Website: apple
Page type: address-validator
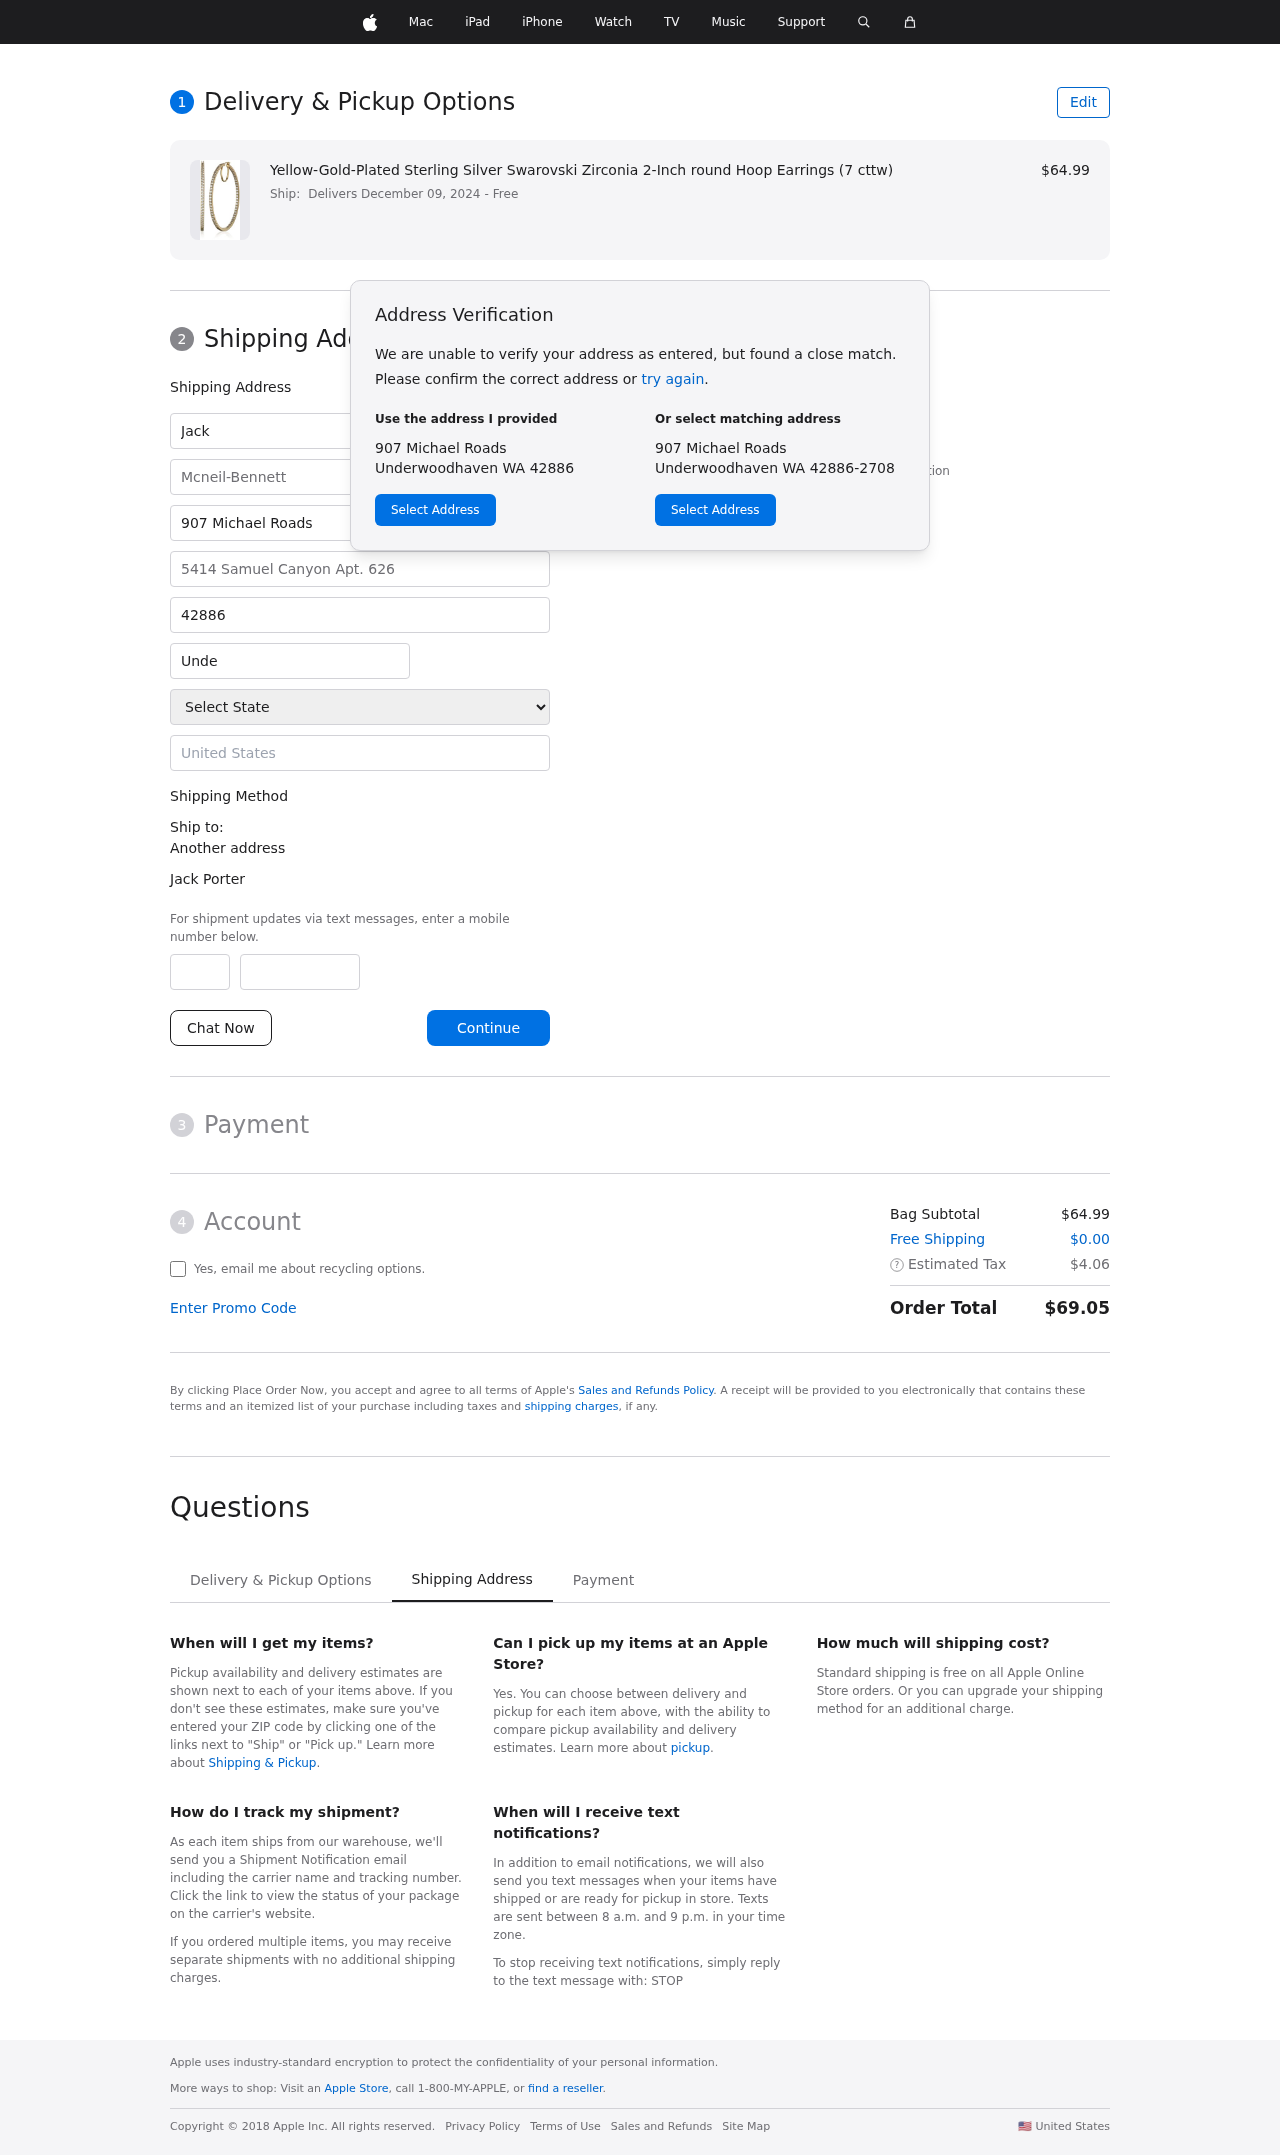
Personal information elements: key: PII_CITY
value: Underwoodhaven
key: PII_COMPANY
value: Mcneil-Bennett
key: PII_COUNTRY
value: United States
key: PII_FIRSTNAME
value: Jack
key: PII_FULLNAME
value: Jack Porter
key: PII_LASTNAME
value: Porter
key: PII_PHONE_AREA
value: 660
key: PII_PHONE_SUFFIX
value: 7504
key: PII_POSTCODE
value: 42886
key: PII_STATE
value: Washington
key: PII_STREET
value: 907 Michael Roads
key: PII_STREET2
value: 5414 Samuel Canyon Apt. 626
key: PII_CITY_STATE_ZIP
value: Underwoodhaven WA 42886
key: PII_STATE_ABBR
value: WA
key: PII_POSTCODE_FULL
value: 42886
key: PII_POSTCODE_NUMERIC
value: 42886
Product elements: key: PRODUCT1_NAME
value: Yellow-Gold-Plated Sterling Silver Swarovski Zirconia 2-Inch round Hoop Earrings (7 cttw)
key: PRODUCT1_PRICE
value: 64.99
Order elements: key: ORDER_DELIVERY_DATE
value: Delivers December 09, 2024
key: ORDER_SUBTOTAL
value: $64.99
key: ORDER_SHIPPING_COST
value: $0.00
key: ORDER_TAX
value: $4.06
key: ORDER_TOTAL
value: $69.05